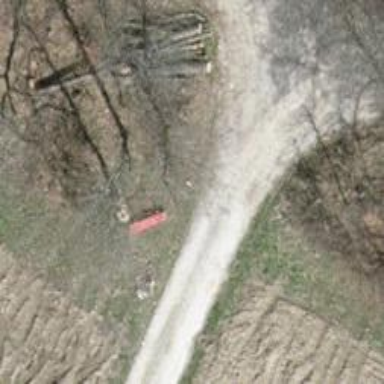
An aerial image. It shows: Red bench.